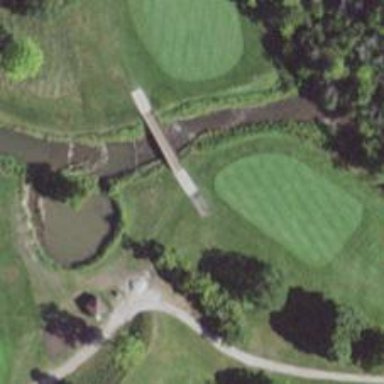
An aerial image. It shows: Path for both road and golf.